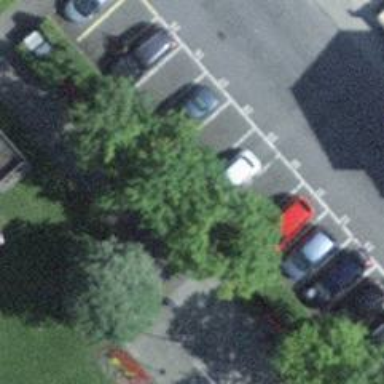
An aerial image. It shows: Red bench.